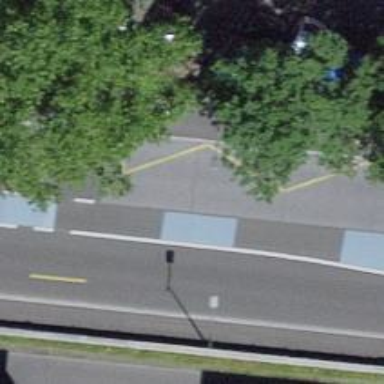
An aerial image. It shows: Secondary road with asphalt surface. There are sidewalks on both sides and cycle lane.